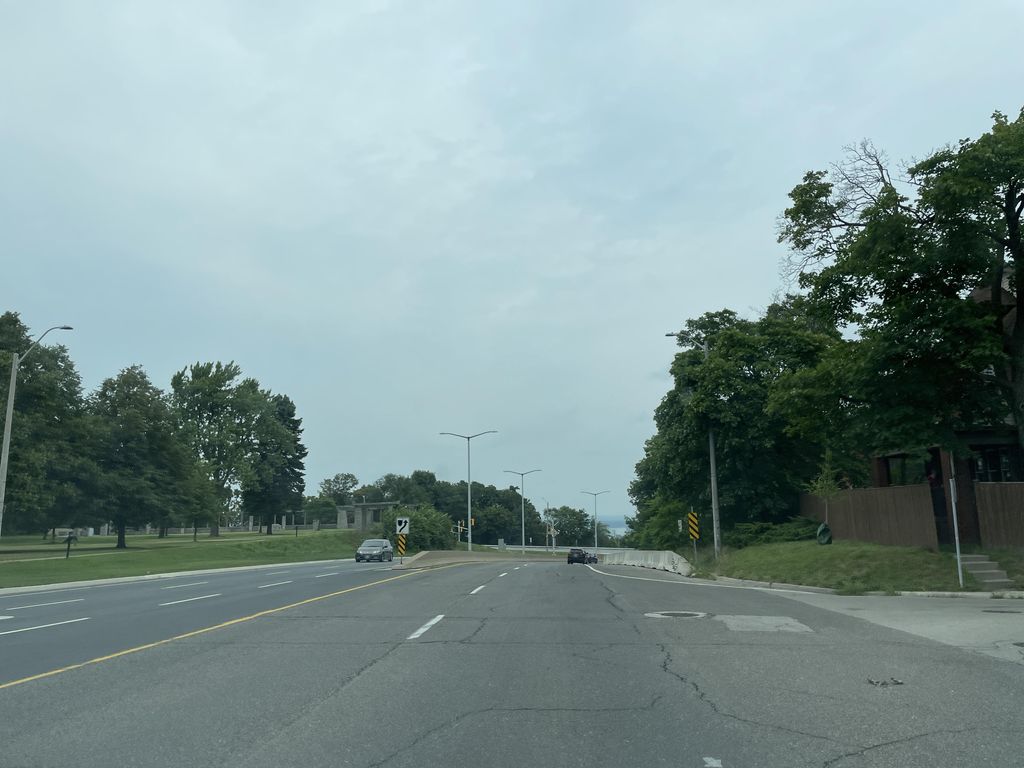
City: hamilton